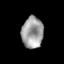
Tissue: prostate
Cell type: T cells
Senescence score: 0.2878
Nuclear area (px): 663
Mean DAPI intensity: 159.367